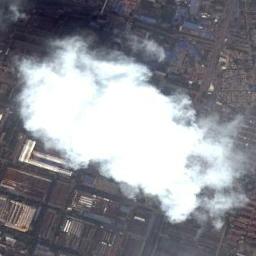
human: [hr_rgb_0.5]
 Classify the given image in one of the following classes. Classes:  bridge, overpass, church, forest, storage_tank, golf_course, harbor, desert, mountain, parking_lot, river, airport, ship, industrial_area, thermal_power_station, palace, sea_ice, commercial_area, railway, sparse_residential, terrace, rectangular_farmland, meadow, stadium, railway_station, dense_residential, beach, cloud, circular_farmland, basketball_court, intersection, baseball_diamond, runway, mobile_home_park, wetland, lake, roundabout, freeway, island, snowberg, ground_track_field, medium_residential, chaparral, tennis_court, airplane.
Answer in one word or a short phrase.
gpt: cloud